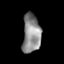
Tissue: skin
Cell type: Epithelial cells
Senescence score: 0.2676
Nuclear area (px): 682
Mean DAPI intensity: 140.584